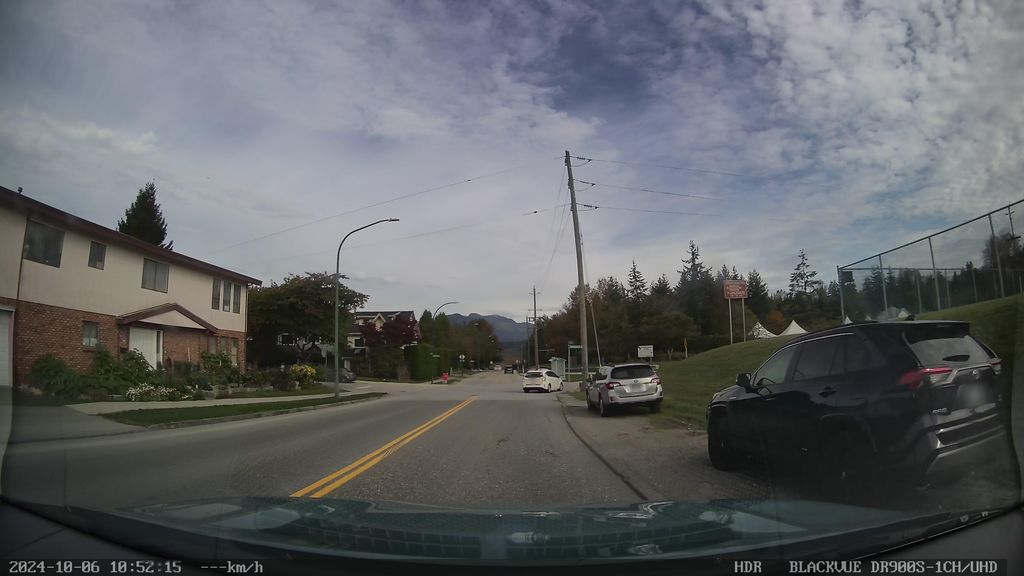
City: vancouver